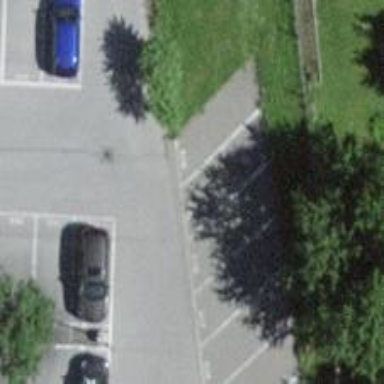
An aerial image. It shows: Parking aisle designated as service road.